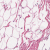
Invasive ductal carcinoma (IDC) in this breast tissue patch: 0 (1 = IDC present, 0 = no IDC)